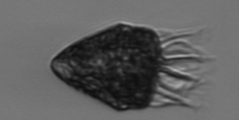
Label: Strombidium_morphotype2